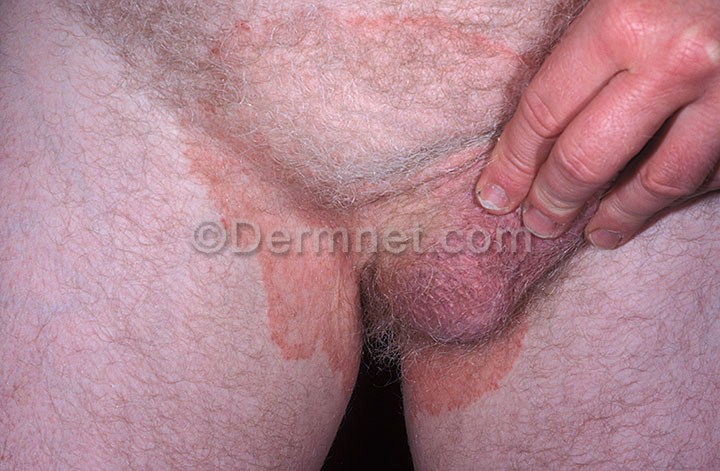
Disease: Tinea Ringworm Candidiasis and other Fungal Infections